七年级 · 度量几何学
(本小题 8.0 分)

如图, 直线 $A B, C D$ 相交于点 $O, O F$ 平分 $\angle A O E, \angle D O F=90^{\circ}$, 垂足为 $O$.

(1)写出图中所有与 $\angle A O D$ 互补的角;

(2)若 $\angle A O E=120^{\circ}$, 求 $\angle B O D$ 的度数.
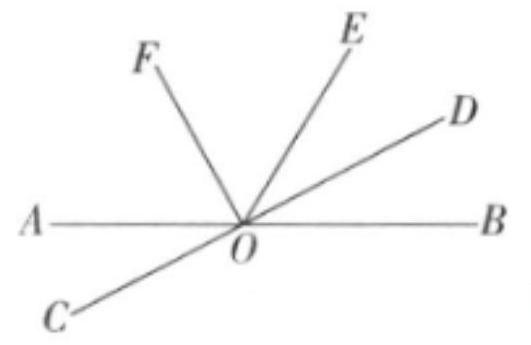
答案: 解:

(1) $\because$ 直线 $A B, C D$ 相交于点 $O$,

$\therefore \angle A O C, \angle B O D$ 与 $\angle A O D$ 互补,

$\because O F$ 平分 $\angle A O E$,

$\therefore \angle A O F=\angle E O F$,

$\because \angle D O F=90^{\circ}$,

$\therefore \angle C O F=\angle D O F=90^{\circ}$,

$\therefore \angle D O E=\angle A O C$,

$\therefore \angle D O E 也$ 是 $\angle A O D$ 的补角,

$\therefore$ 与 $\angle A O D$ 互补的角有 $\angle A O C, \angle B O D, \angle D O E$.

(2) $\because O F$ 平分 $\angle A O E$,

$\therefore \angle A O F=\frac{1}{2} \angle A O E=60^{\circ}$,

$\because \angle D O F=90^{\circ}$,

$\therefore \angle B O D=180^{\circ}-\angle A O F-\angle D O F=180^{\circ}-60^{\circ}-90^{\circ}=30^{\circ}$.
解析: 略.